Aerial crown-view tile of a tropical tree (Barro Colorado Island, Panama), acquired 20240813:
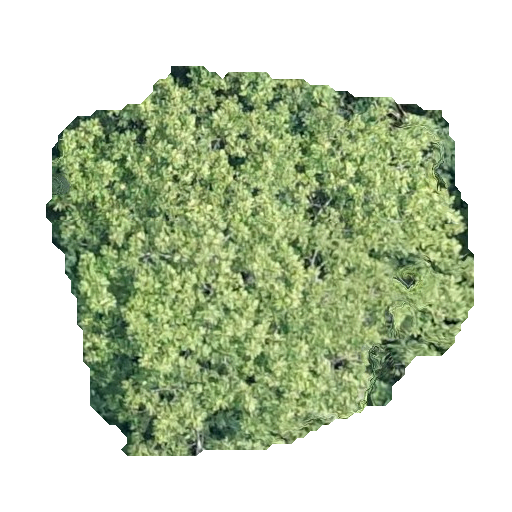
Species: Dipteryx oleifera
GBIF accepted scientific name: Dipteryx oleifera
Crown area: 194.456 m²